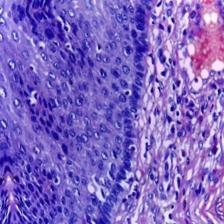
Diagnosis: Normal